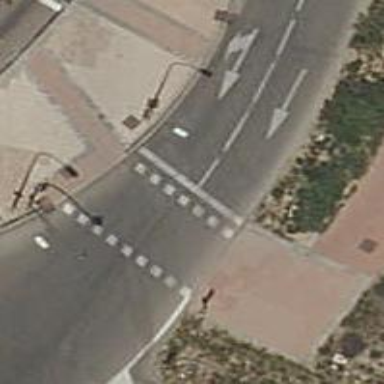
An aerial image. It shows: Traffic signals at road crossing.